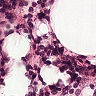
Metastatic tissue present: no